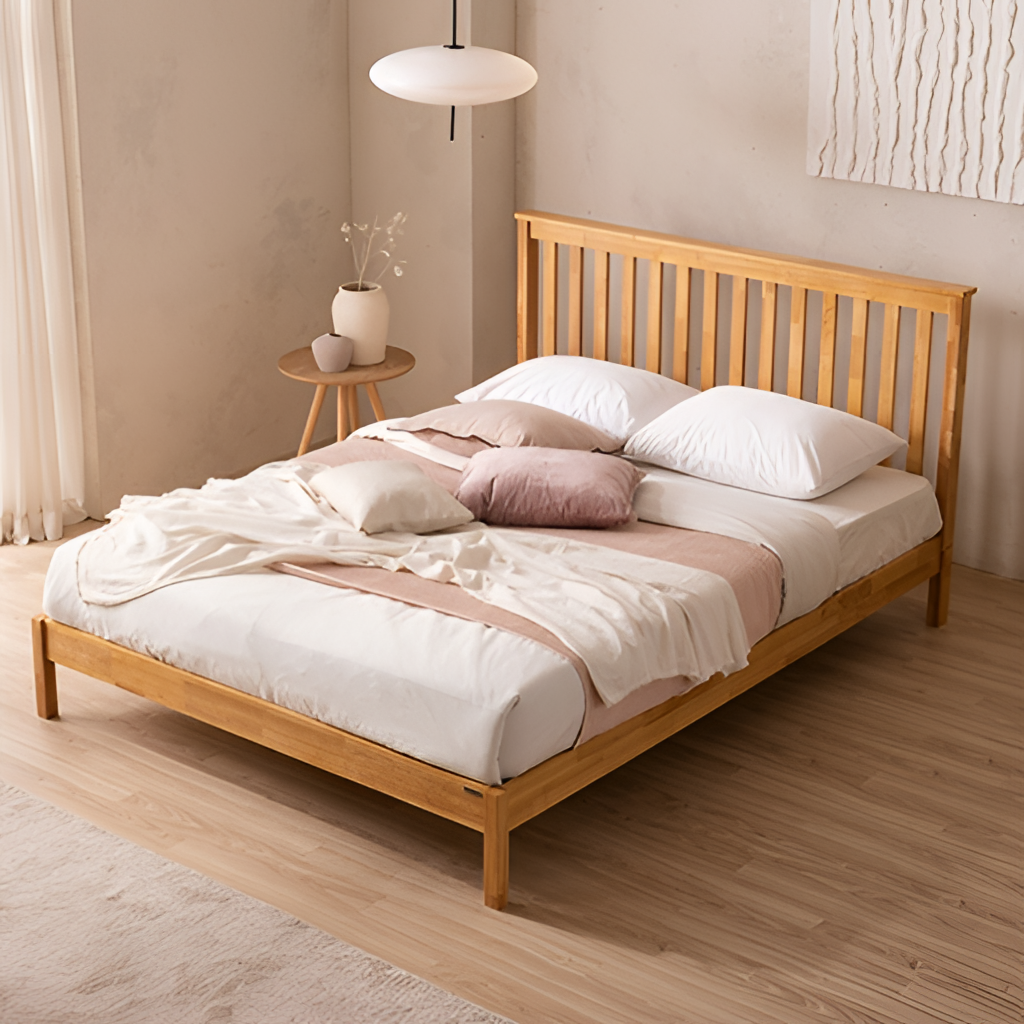
bedroom, wood bed, minimalist, beige wood flooring, with plank pattern, beige paint wallpaper, with solid pattern